Question: In my application there is no predictive keyboard showing in simulator.
From setting, It's already ON for predictive keyboard option.
For this same application and same screen, there is predictive keyboard showing on iPhone 6+ device.
Not sure why not there in simulator
If needed below info which i am using:
If these helps to make any setting change.
I have also found one <URL> to make it on, But not working on my case.
As per this link I have attached my screen show of simulator.

Thanks for the help!
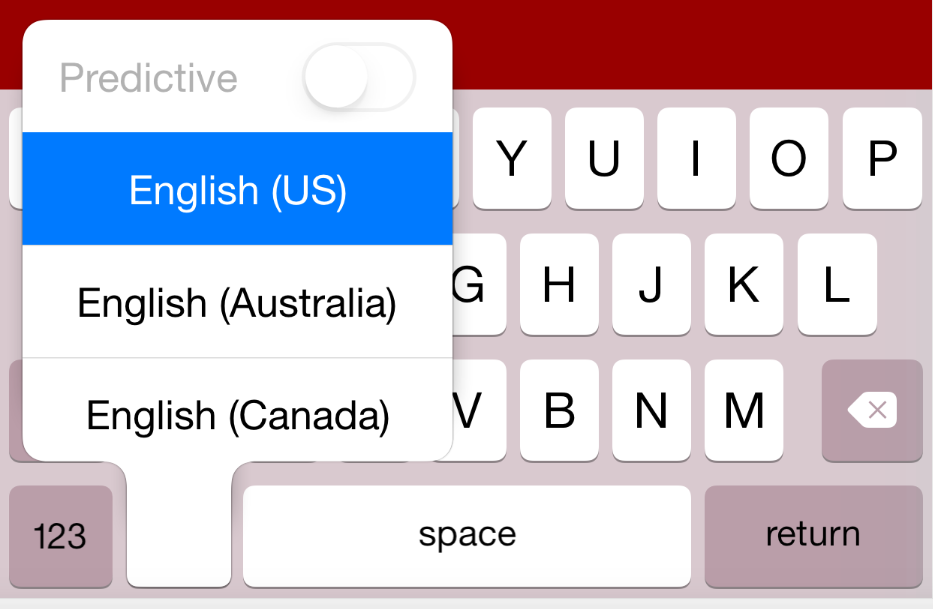
Answer: You will have to set the autocorrection attribute of your text field to be UITextAutocorrectionTypeDefault or UITextAutocorrectionTypeYes to see the predictive feature